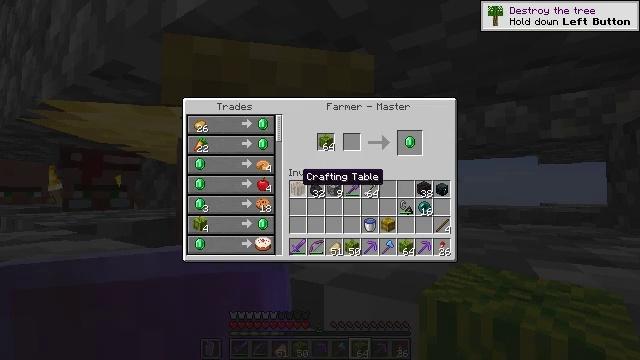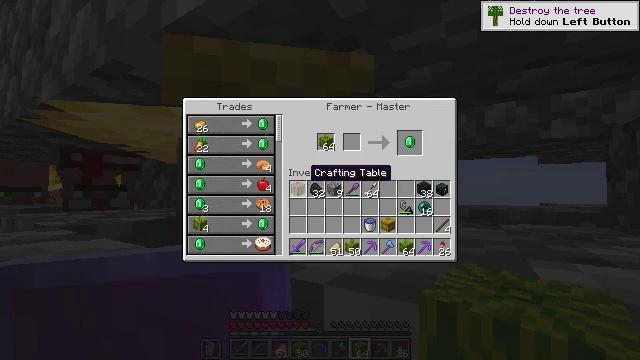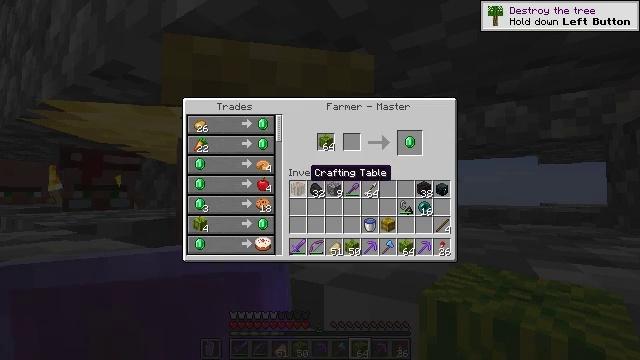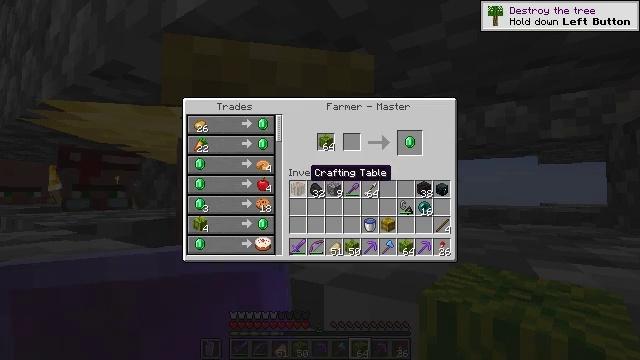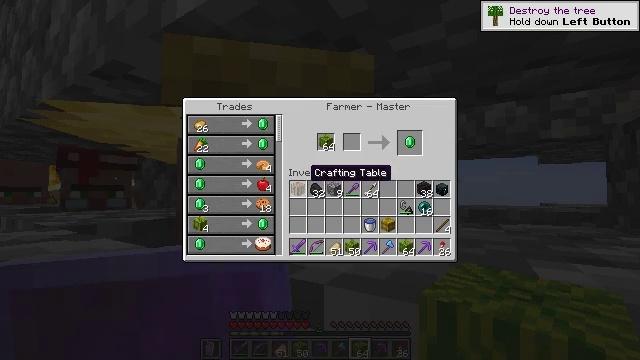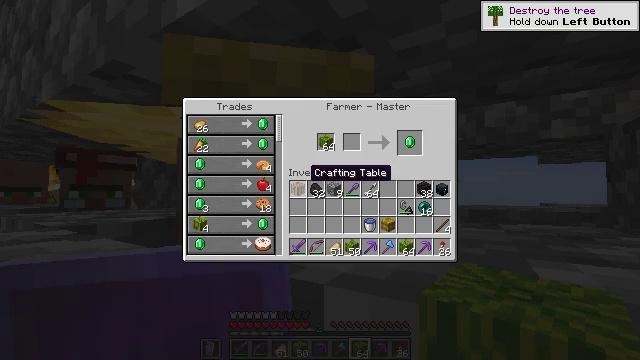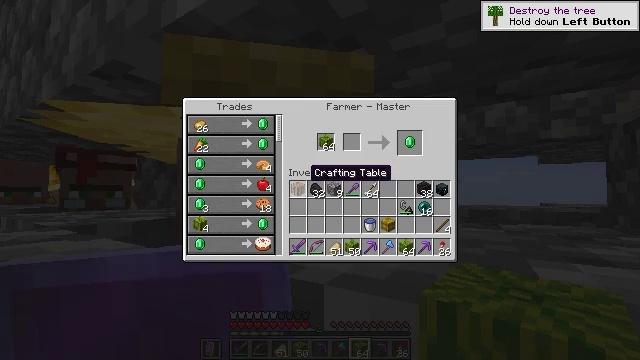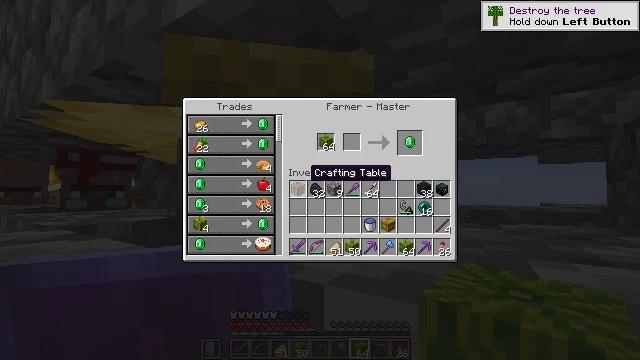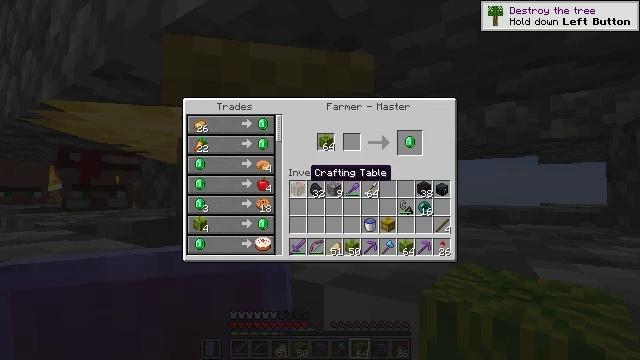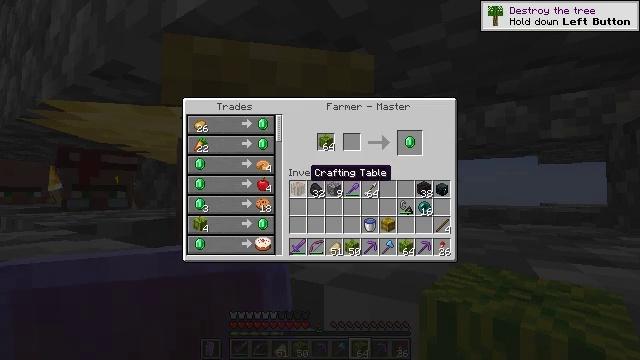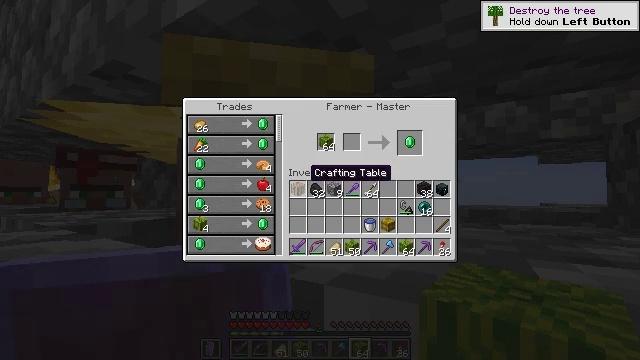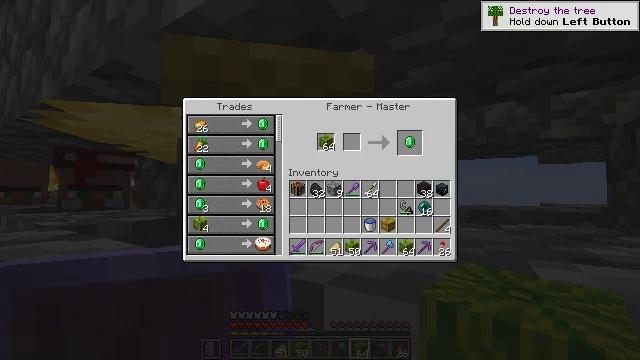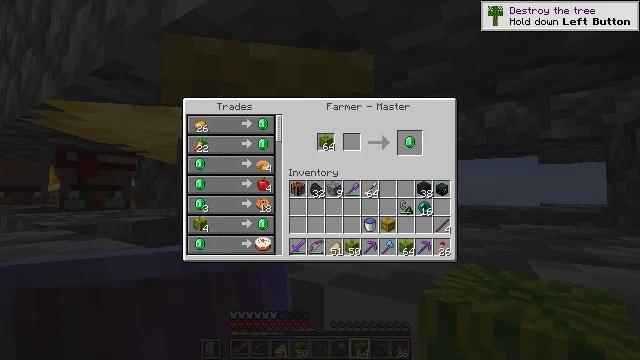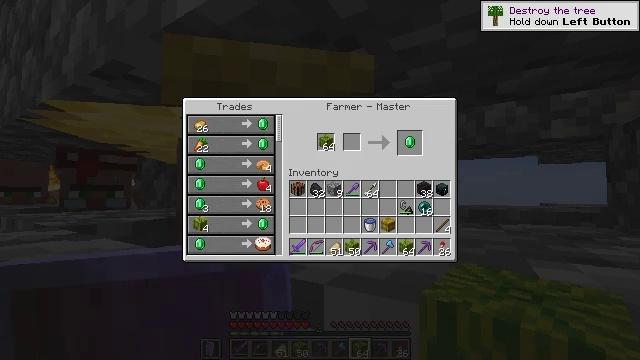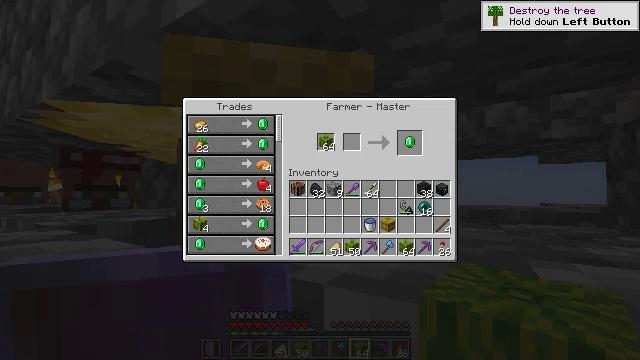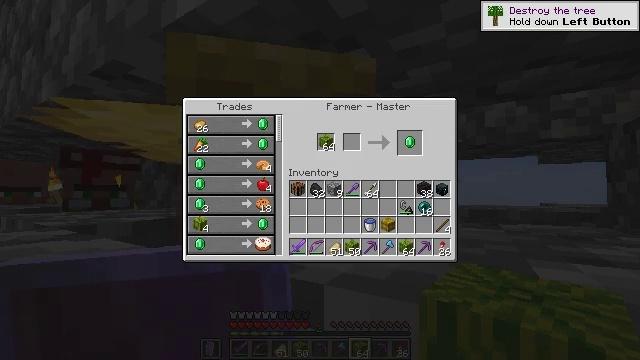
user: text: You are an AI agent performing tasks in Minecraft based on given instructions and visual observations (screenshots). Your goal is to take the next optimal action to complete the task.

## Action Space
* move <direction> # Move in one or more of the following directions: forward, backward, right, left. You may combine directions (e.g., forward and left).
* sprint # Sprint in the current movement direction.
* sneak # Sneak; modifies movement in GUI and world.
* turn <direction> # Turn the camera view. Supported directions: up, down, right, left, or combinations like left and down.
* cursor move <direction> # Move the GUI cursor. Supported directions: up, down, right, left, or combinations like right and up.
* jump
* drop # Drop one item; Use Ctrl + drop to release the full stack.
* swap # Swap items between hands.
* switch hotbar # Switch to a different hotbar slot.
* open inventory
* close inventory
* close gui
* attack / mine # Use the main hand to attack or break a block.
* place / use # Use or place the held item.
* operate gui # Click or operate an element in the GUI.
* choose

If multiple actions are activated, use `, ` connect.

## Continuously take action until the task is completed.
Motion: motion action
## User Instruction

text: craft item air
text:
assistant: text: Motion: sneak, turn right
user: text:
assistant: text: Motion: sneak
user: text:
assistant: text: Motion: sneak
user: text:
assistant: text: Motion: sneak
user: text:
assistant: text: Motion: sneak
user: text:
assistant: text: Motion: sneak
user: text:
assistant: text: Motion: sneak
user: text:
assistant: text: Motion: sneak
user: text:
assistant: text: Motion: sneak
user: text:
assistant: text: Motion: sneak
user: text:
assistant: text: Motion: sneak, turn right and up
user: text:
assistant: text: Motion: sneak, turn right
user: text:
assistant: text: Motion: sneak, turn right
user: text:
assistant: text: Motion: sneak, turn right
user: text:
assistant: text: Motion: sneak, turn right
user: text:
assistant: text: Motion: sneak
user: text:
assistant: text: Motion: sneak
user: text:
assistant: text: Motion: sneak
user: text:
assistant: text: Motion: sneak
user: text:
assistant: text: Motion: sneak
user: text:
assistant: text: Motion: sneak
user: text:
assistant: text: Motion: sneak
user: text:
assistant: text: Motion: sneak
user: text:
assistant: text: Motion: sneak
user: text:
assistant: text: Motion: sneak, turn up
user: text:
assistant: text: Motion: sneak, turn up
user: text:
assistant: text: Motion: sneak
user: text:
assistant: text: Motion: sneak
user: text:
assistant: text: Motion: sneak
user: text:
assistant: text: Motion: sneak